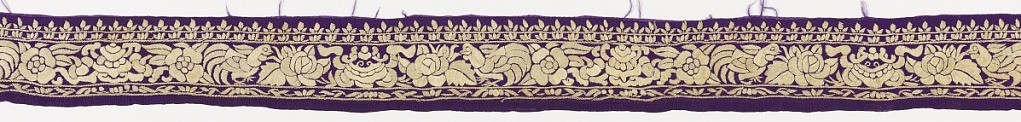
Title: Band
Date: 19th century
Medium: silk embroidery on silk foundation Technique: embroidered in satin stitch on gauze weave
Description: Purple silk gauze embroidered in white silk in design of confronted birds and flowers. Two upper and one lower border.